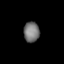
Tissue: lung
Cell type: Epithelial cells
Senescence score: 0.1359
Nuclear area (px): 313
Mean DAPI intensity: 116.409